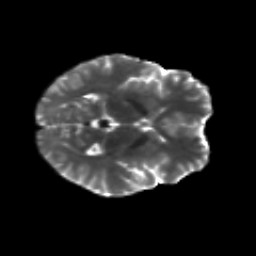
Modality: T2w
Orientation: axial
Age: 19
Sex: female
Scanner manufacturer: siemens
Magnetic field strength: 3 T
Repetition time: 8.8 s
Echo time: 0.085 s